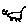
Label: cat